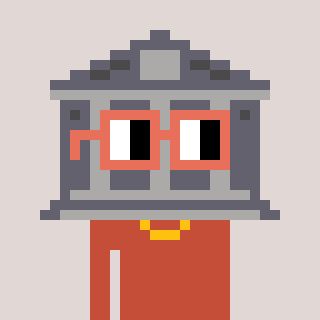
a pixel art character with square orange glasses, a bank-shaped head and a rust-colored body on a warm background